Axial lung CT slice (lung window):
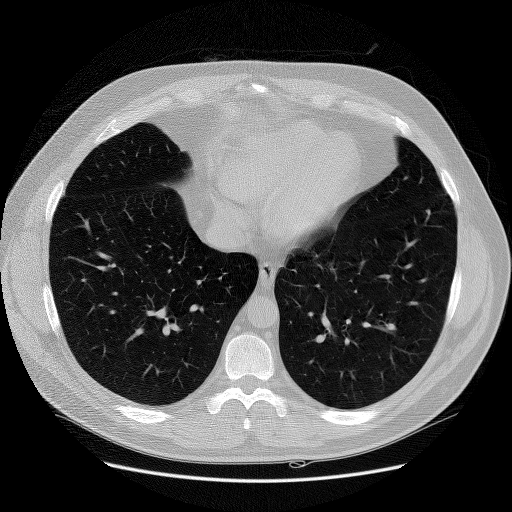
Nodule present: yes
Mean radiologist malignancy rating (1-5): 1